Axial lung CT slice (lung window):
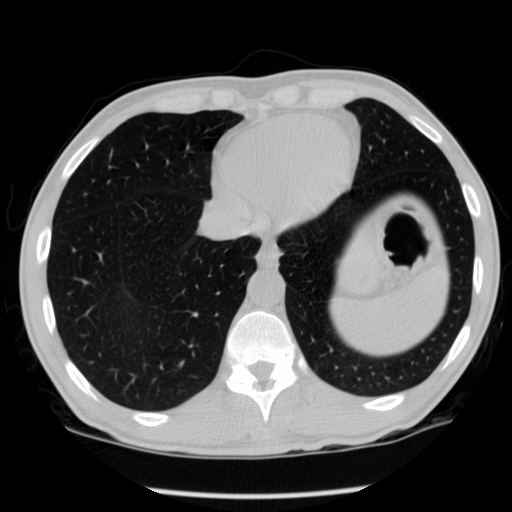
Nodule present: no